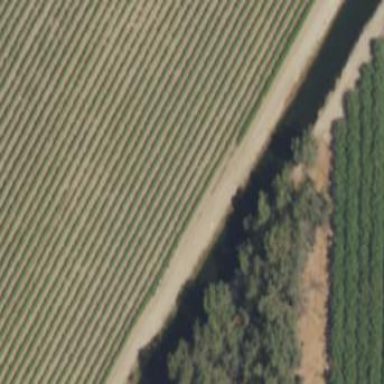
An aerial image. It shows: Vineyard growing grapes.